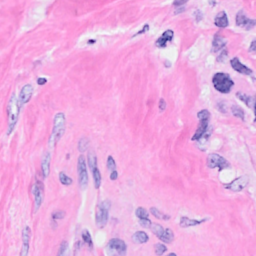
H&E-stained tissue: Breast